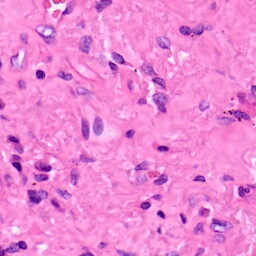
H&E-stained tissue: Lung